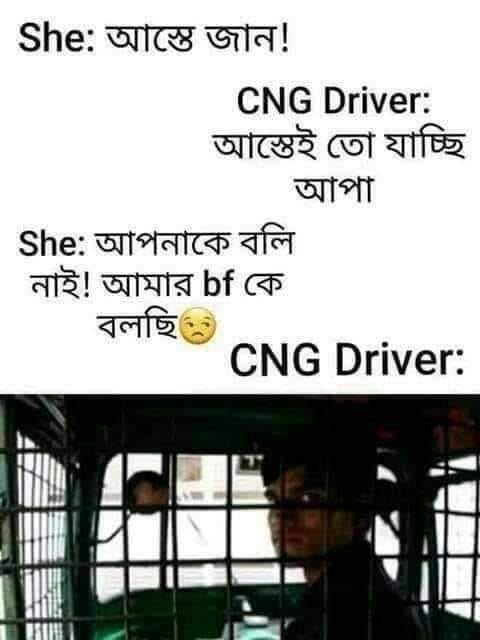
Caption: She: আস্তে জান !  CNG Driver: আস্তেই তো যাচ্ছি আপা   She: আপনাকে বলি নাই ! আমার  bf কে বলছি    CNG Driver:
Label: non-hate